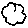
Label: cloud